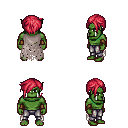
a pixel art fantasy rpg character, male body template, orc, green skin, gray tattered cape, metal pants, ruby red pixie cut hairstyle, leather bracers, four views (front, back, left, right), 2x2 character sprite sheet, small pixel art, hard edges, no anti-aliasing